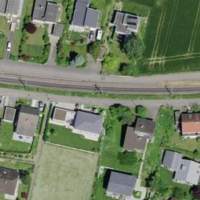
EUNIS habitat code: 55
Species observed at this site:
Tanacetum vulgare